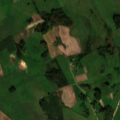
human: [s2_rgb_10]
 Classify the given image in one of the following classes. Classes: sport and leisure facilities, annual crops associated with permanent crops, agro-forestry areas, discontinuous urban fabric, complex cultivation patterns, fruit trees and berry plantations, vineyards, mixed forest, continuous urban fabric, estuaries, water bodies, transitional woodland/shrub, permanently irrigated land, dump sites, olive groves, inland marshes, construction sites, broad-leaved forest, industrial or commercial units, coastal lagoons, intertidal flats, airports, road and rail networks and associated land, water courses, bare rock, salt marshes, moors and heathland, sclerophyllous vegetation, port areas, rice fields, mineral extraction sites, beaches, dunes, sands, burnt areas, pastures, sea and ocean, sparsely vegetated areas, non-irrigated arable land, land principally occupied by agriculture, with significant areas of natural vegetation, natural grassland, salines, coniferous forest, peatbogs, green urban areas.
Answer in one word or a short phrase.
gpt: non-irrigated arable land, pastures, land principally occupied by agriculture, with significant areas of natural vegetation